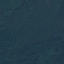
Land use / land cover class: Forest